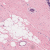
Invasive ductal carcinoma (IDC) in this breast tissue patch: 0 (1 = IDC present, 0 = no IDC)